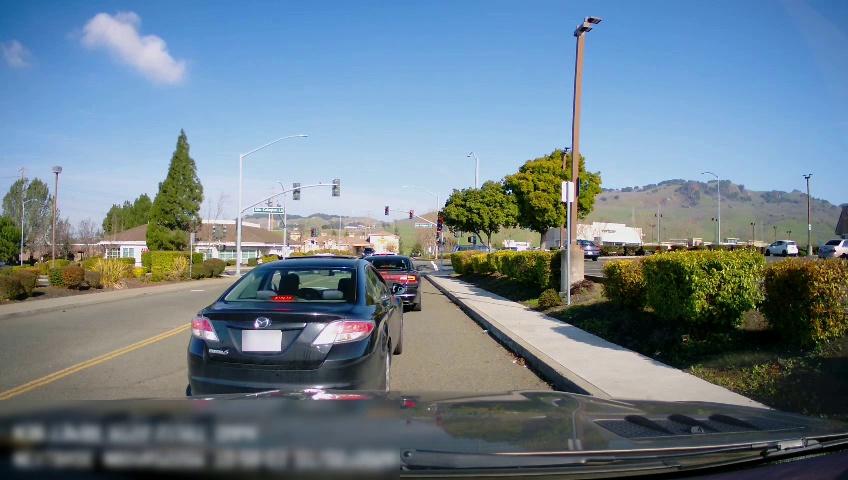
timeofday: Day
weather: Sunny
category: Drivable Space
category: Vehicles | Car
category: Vehicles | Car
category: Vehicles | Car
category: Vehicles | Car
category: Vehicles | Car
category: Vehicles | SUV
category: Vehicles | SUV
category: Lanes | Current Lane
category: Lanes | Opposite Lane
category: Traffic | Signs
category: Traffic | Signs
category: Traffic | Lights
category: Traffic | Lights